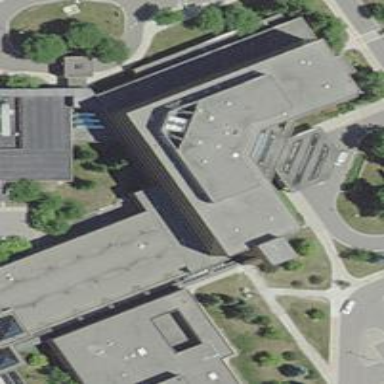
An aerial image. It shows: Healthcare centre.